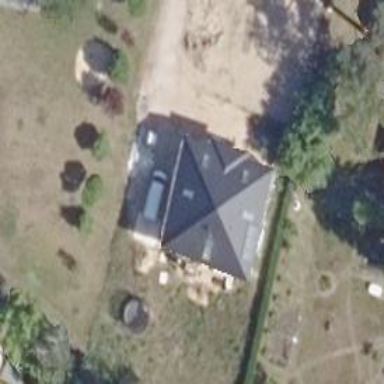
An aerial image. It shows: Detached building.